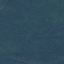
Land use / land cover class: Forest